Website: slack
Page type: billing-address
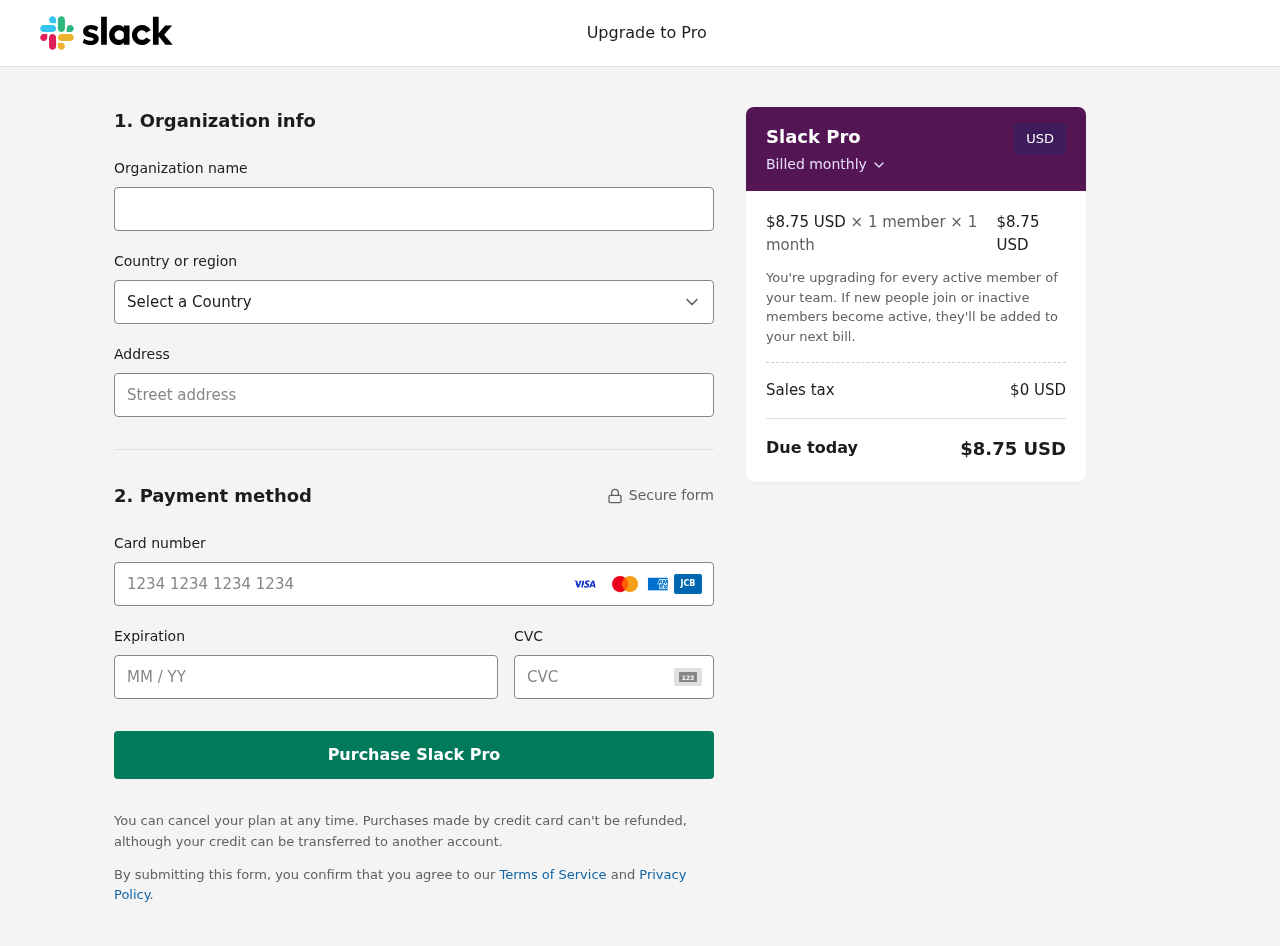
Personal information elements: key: PII_CARD_CVV
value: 9181
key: PII_CARD_EXPIRY
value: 08/27
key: PII_CARD_NUMBER
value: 3434 2009 5988 255
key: PII_COUNTRY
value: United States
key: PII_STREET
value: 782 Kevin Union Suite 851
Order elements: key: ORDER_PRICE_PER_MEMBER
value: $8.75 USD
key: ORDER_MEMBER_COUNT
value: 1
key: ORDER_MONTH_COUNT
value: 1
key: ORDER_SUBTOTAL
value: $8.75 USD
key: ORDER_TAX
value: $0
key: ORDER_TOTAL
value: $8.75 USD